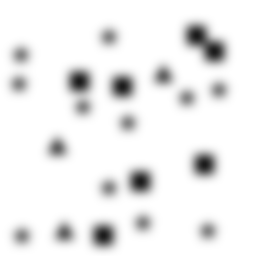
Squares: 7
Triangles: 3
Stars: 11
Total shapes: 21